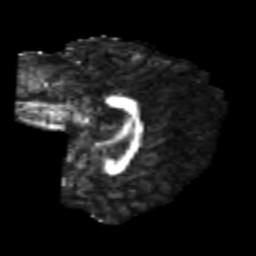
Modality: FA
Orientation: sagittal
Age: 22
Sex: female
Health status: healthy
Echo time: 0.074 s